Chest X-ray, PA view. Patient: 54 years old, sex M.
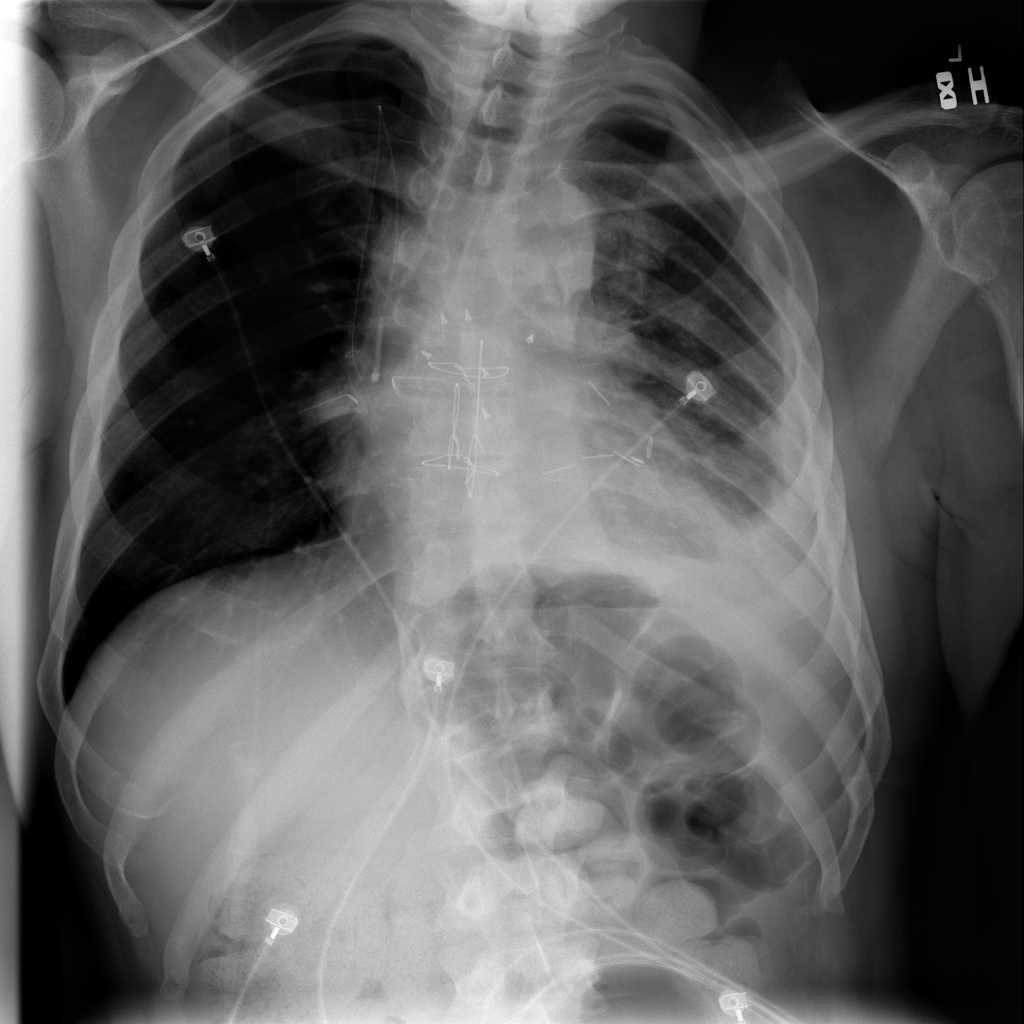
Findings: Effusion, Pleural_Thickening